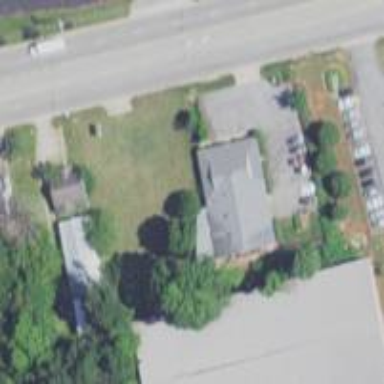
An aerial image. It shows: Veterinary facility.